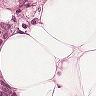
Metastatic tissue present: yes